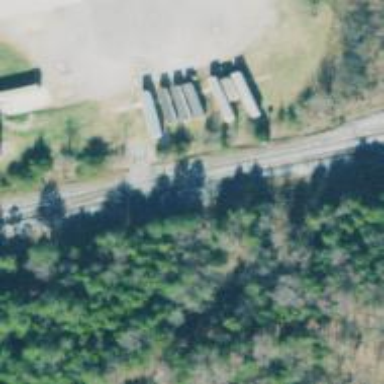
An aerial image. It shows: Railway spur service.